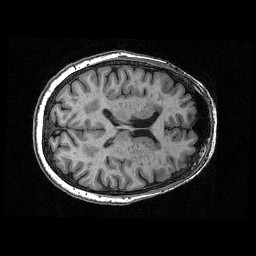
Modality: T1w
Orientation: axial
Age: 72
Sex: female
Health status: ill
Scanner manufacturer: siemens
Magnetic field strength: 3 T
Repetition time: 0.0025 s
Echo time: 0.00336 s